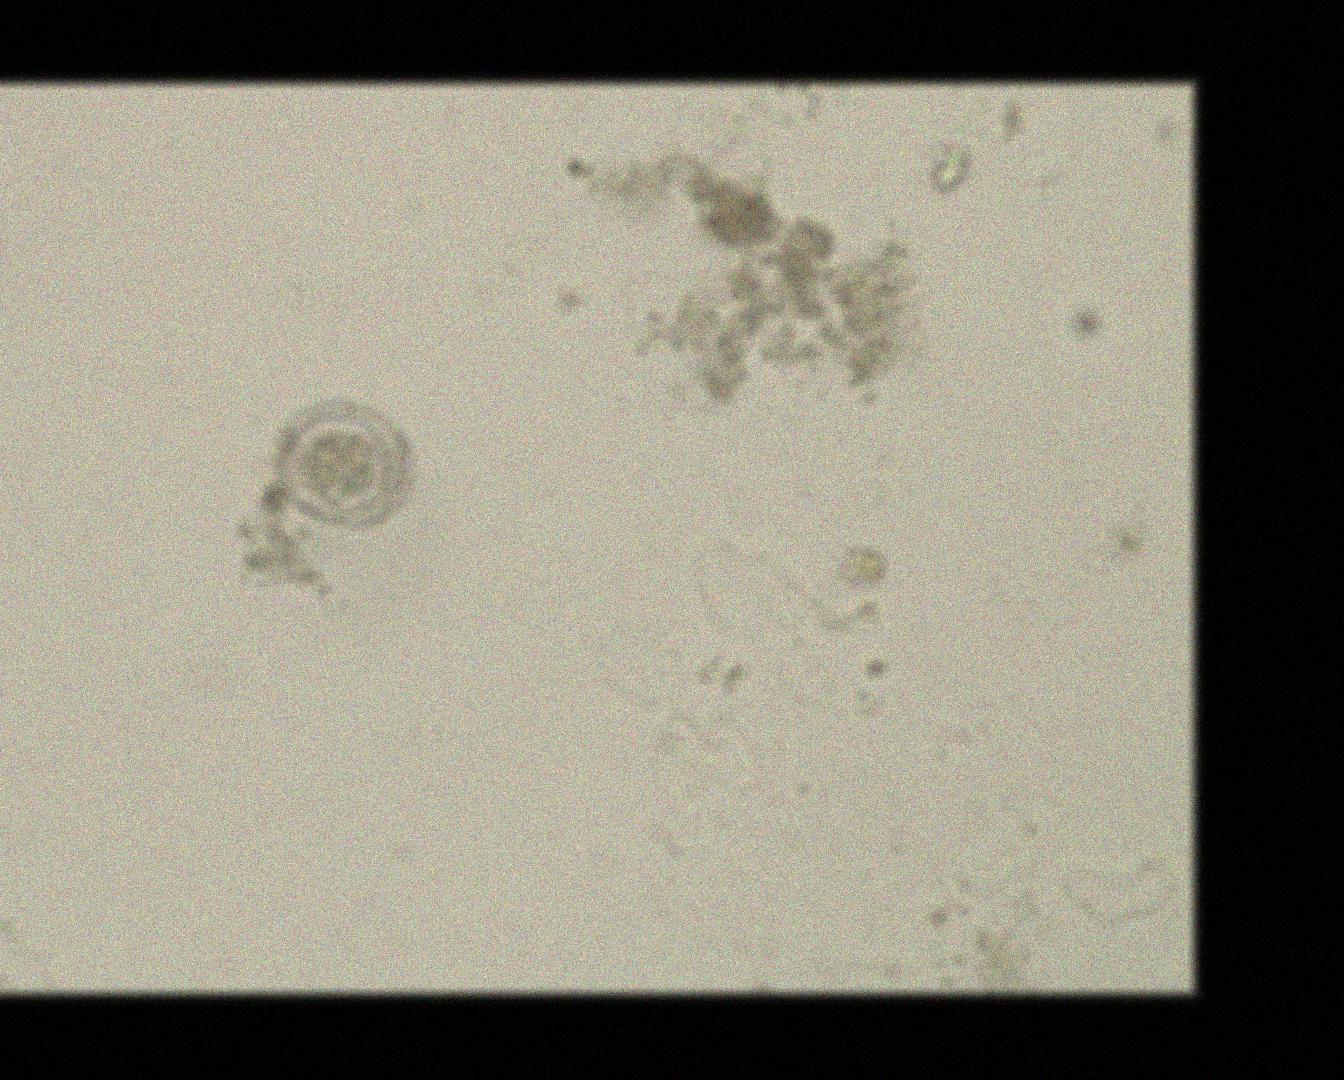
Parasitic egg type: Hymenolepis nana